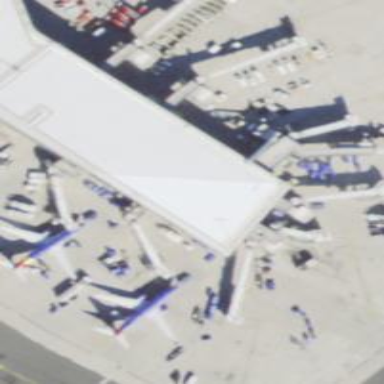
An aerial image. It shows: Airport gate.